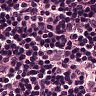
Metastatic tissue present: no